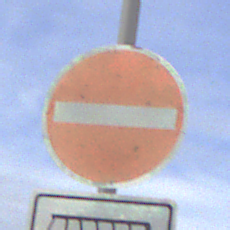
Verkehrszeichen: VerbotDerEinfahrt
Zusatzzeichen unten: MehrspurigeFahrzeugeFrei5
Umgebung: Outdoor, Suburban
Tageszeit: MorningAfternoon
Wetter: PartlyCloudy
Licht: Natural
Jahreszeit: NotSpecified
Kontrast: HighContrast